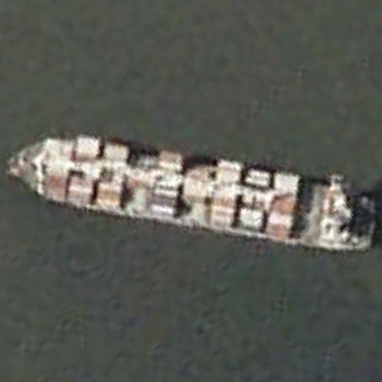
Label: civil